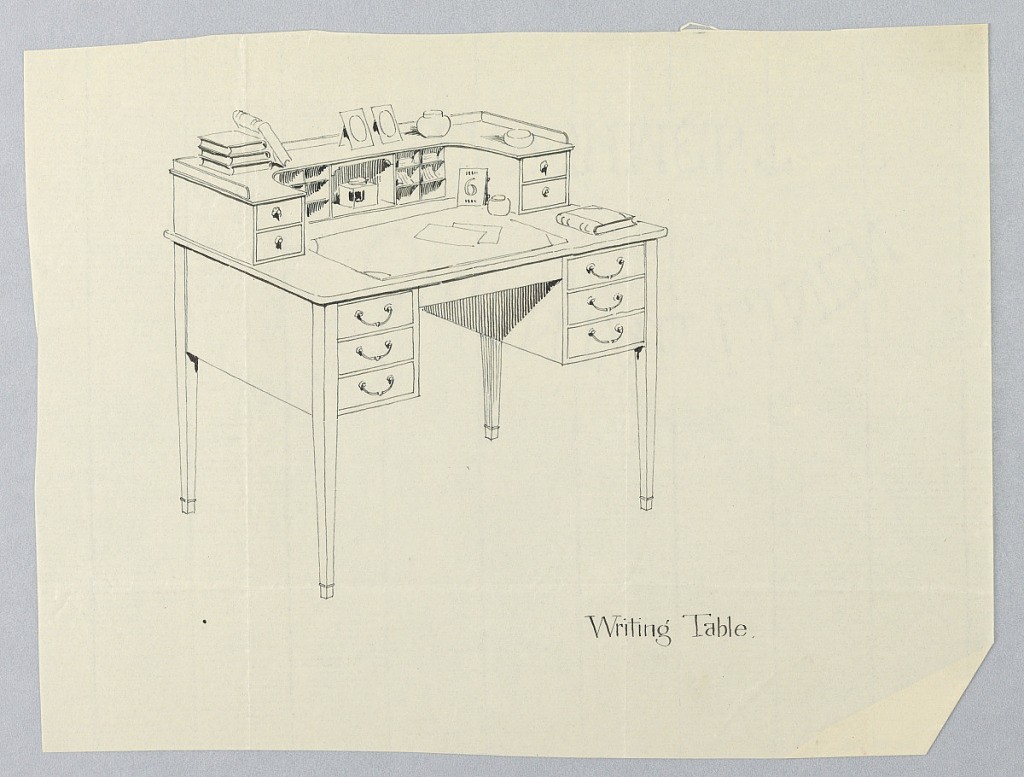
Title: Design for Rectangular Writing Table with Six Drawers
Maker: A.N. Davenport Co.
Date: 1900–05
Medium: Pen and black ink on thin cream paper
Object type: Drawing
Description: Rectangular top with 3 shallow drawers on either side; bracket-shaped cabinet rear of top consisting of open central section with niche containing inkwell and 6 open compartments on either side, flanked by short drawing; raised on 4 straight tapering feet; books, photograph frames, loose-leaf calendar, etc scattered across table top.